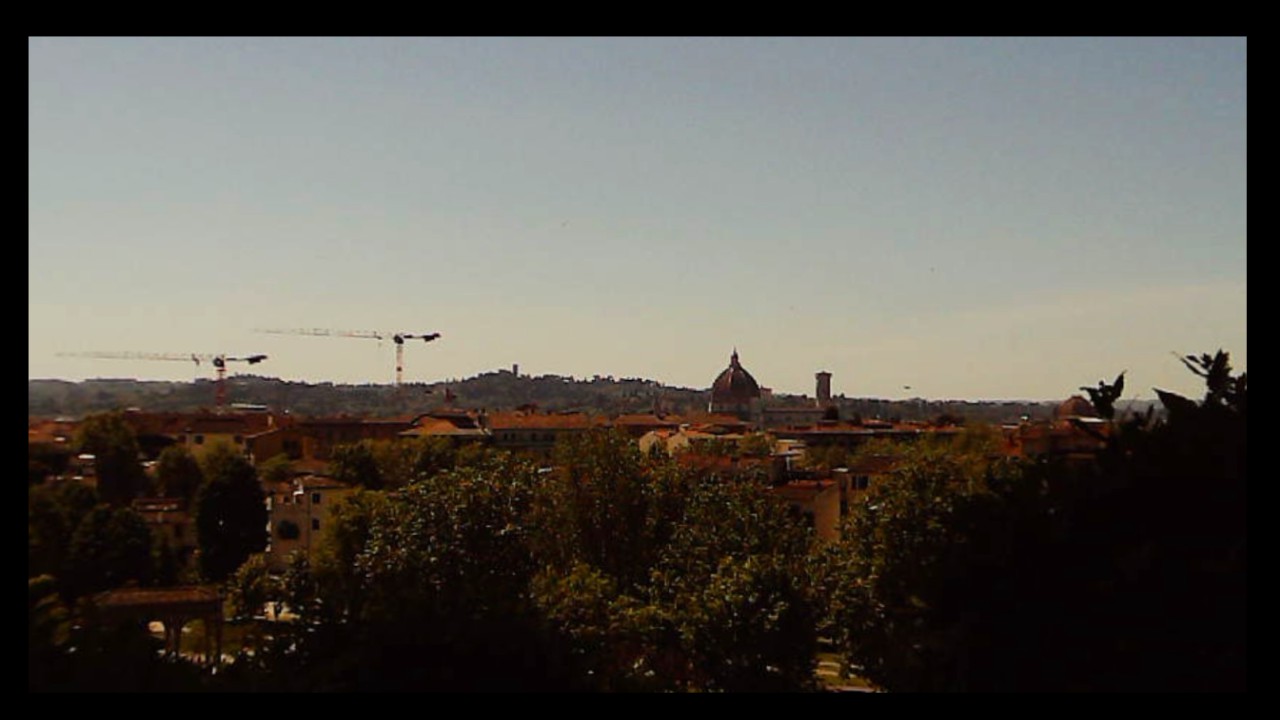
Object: DarwinFPV cineape20